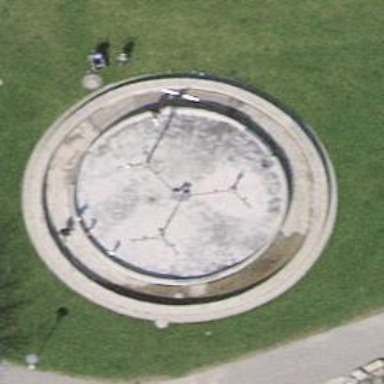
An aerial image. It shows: Beautiful fountain.